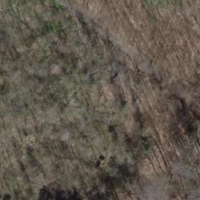
EUNIS habitat code: 41
Species observed at this site:
Campanula trachelium
Mercurialis perennis